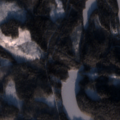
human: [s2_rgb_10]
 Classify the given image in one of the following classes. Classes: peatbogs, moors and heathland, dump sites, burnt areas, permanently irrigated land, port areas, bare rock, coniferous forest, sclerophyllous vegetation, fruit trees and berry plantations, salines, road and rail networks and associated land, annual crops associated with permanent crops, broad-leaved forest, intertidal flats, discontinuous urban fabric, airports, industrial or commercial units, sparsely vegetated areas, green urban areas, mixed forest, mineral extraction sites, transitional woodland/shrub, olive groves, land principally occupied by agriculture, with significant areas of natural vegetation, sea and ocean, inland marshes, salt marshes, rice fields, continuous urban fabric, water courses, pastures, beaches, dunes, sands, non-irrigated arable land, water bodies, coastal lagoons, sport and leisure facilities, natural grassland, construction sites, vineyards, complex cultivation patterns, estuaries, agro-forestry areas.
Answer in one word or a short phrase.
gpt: coniferous forest, mixed forest, transitional woodland/shrub, water bodies